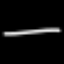
Label: line